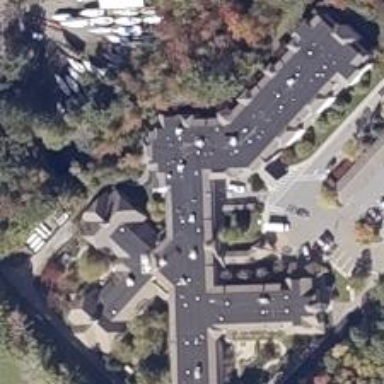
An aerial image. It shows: Nursing home located within apartment building.